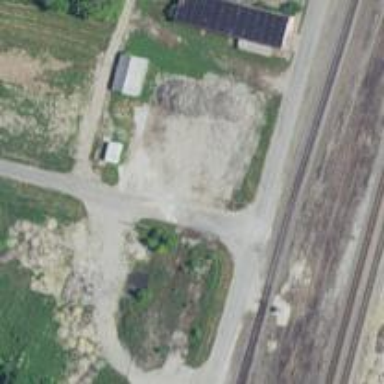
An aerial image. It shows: Abandoned railway.